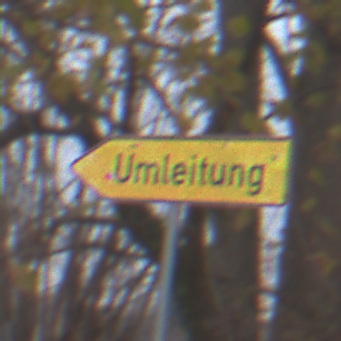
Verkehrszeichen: UmleitungswegweiserLinksweisend
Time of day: MorningAfternoon
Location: Outdoor (Nature)
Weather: Overcast
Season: NotSpecified
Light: Natural